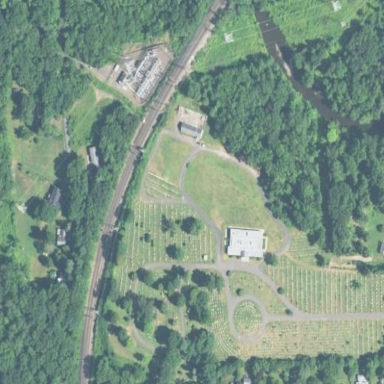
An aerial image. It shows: Cemetery.